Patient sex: M
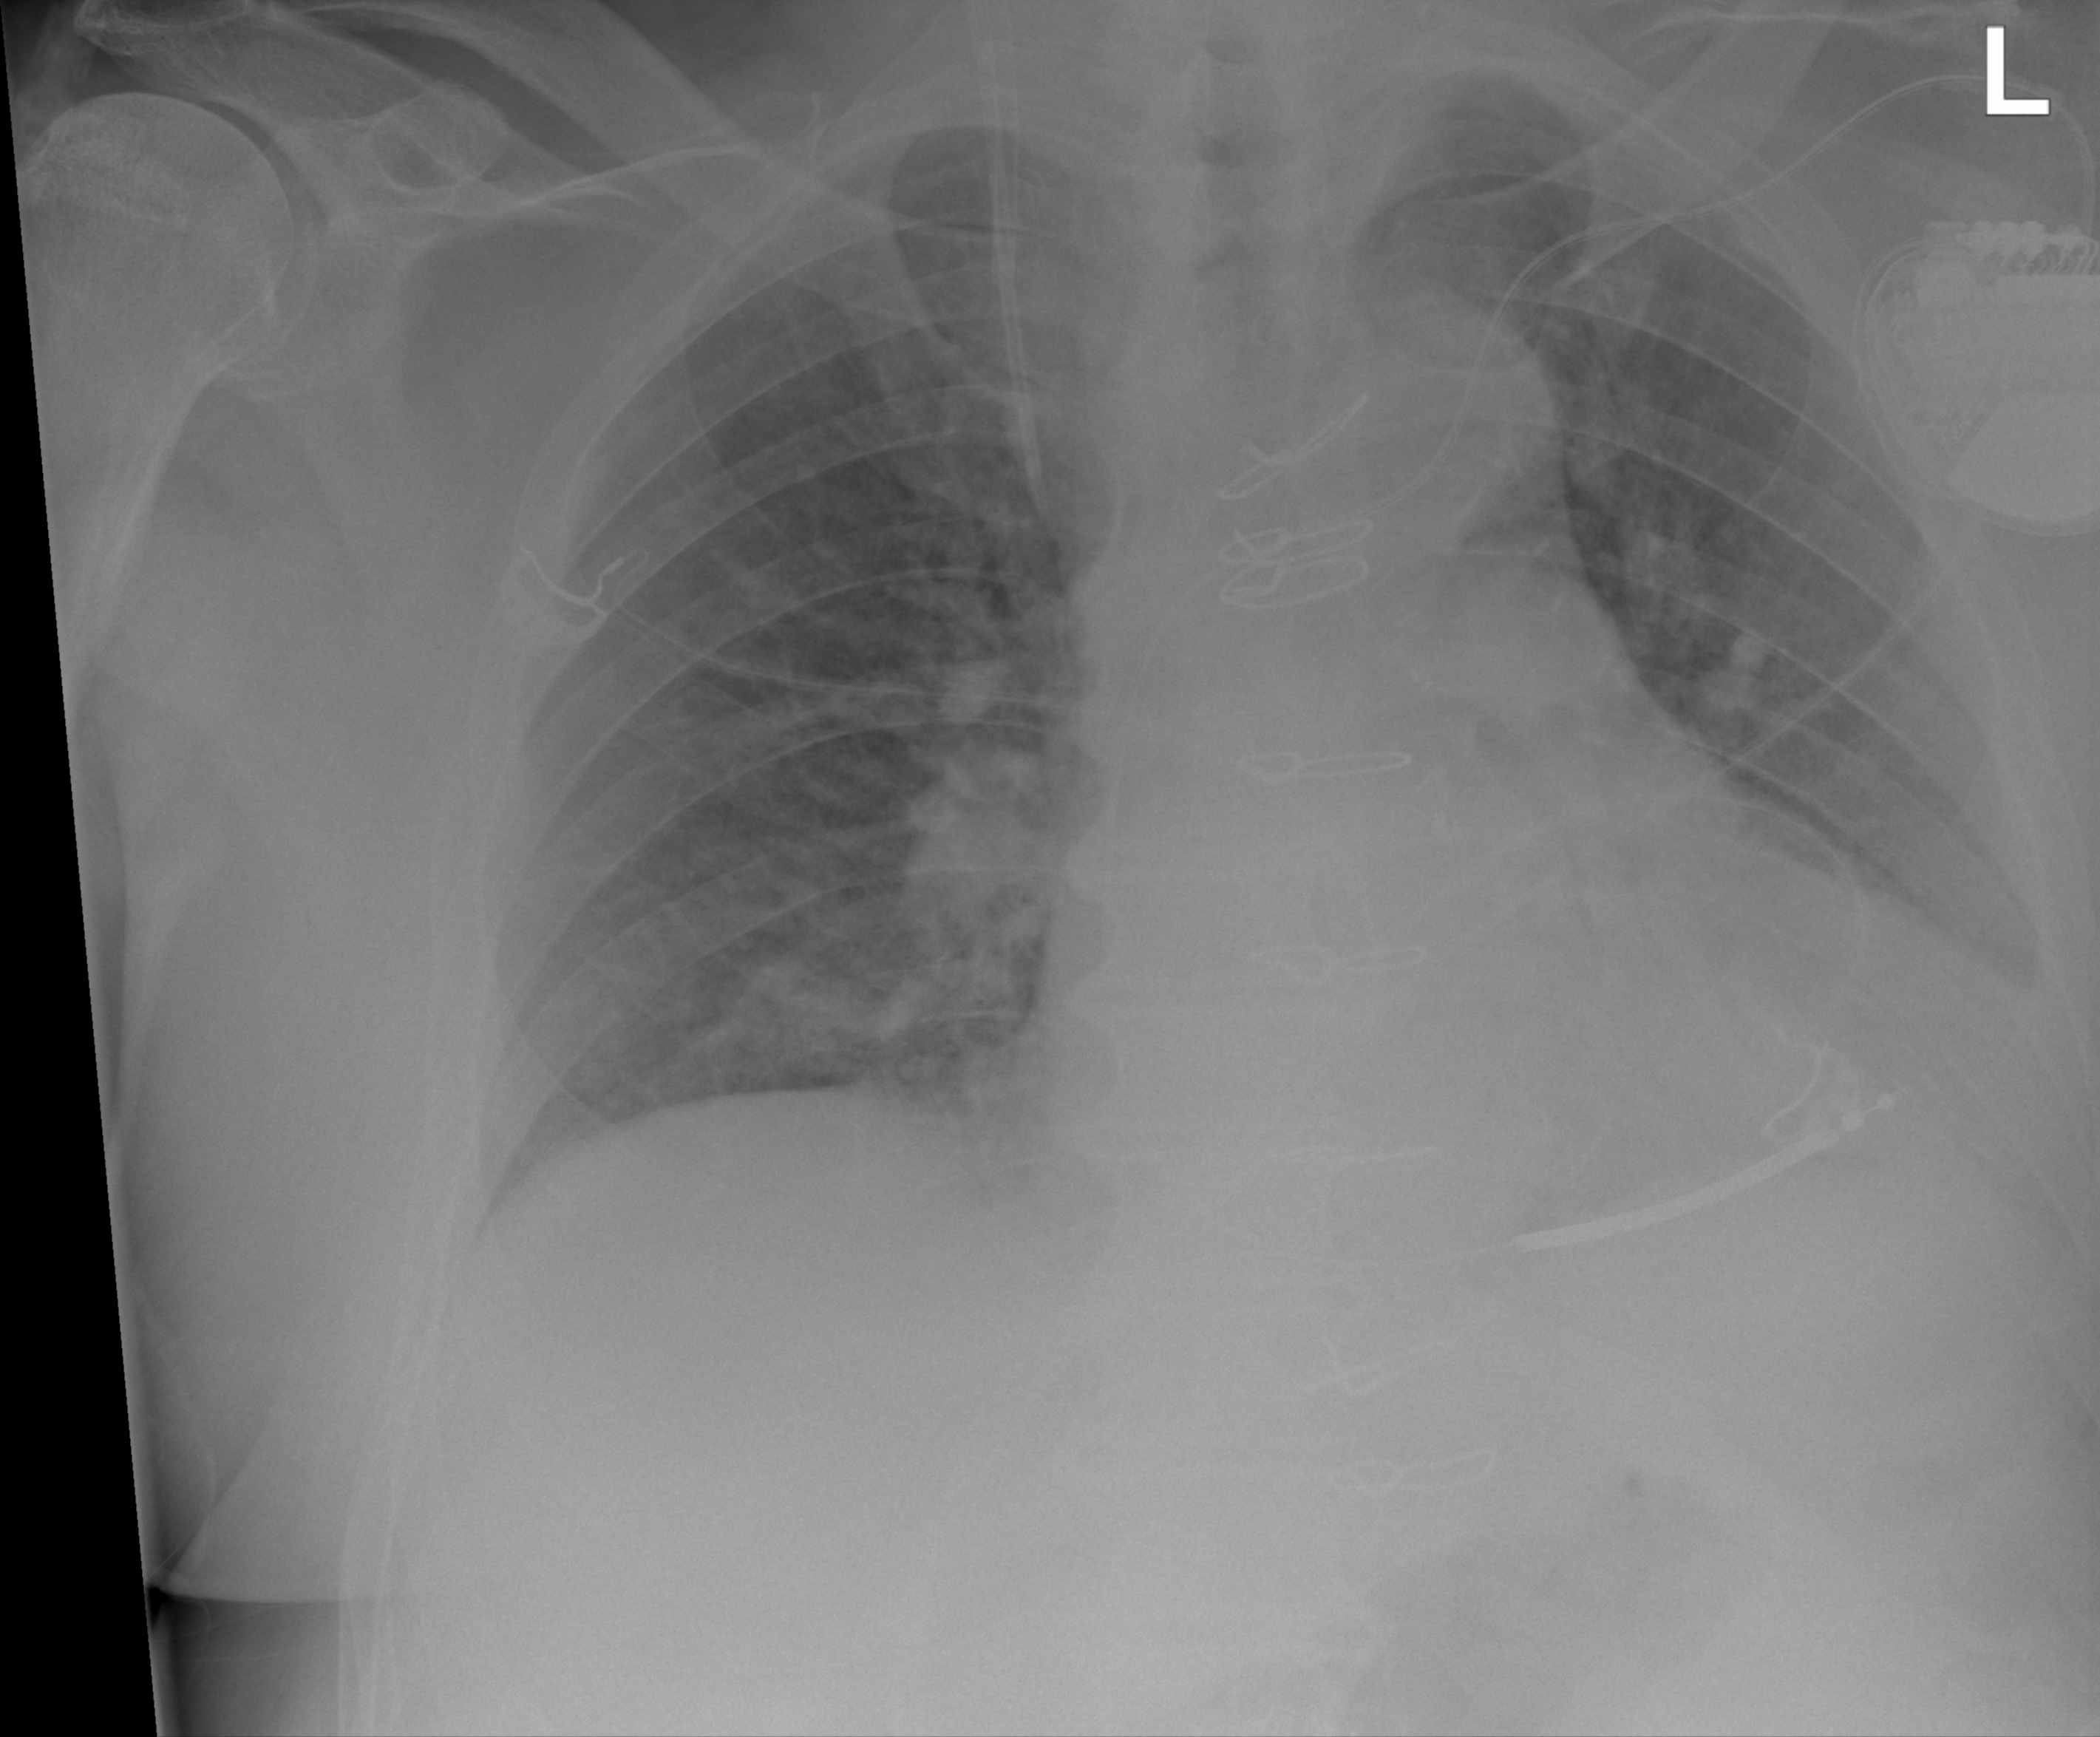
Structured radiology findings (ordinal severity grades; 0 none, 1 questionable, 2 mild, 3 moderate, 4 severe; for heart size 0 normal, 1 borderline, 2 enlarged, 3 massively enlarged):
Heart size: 2
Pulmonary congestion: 0
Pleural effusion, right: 0
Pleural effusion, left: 2
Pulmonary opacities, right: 0
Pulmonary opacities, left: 0
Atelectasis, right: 0
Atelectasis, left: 2